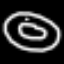
Label: donut